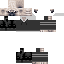
A female skeleton skin with dark skin, wearing blonde bald dressed in a black hoodie and black pants, featuring a closed mouth.